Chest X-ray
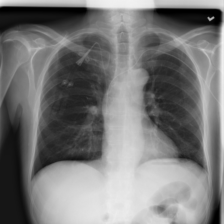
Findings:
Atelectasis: negative
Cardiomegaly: negative
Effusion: negative
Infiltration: negative
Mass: negative
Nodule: negative
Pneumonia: negative
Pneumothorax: negative
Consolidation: negative
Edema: negative
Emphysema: negative
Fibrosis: negative
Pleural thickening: negative
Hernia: negative